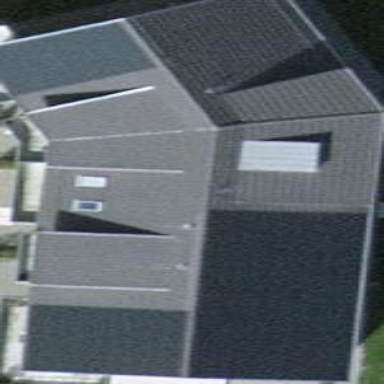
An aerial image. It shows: Gabled roof apartments building.